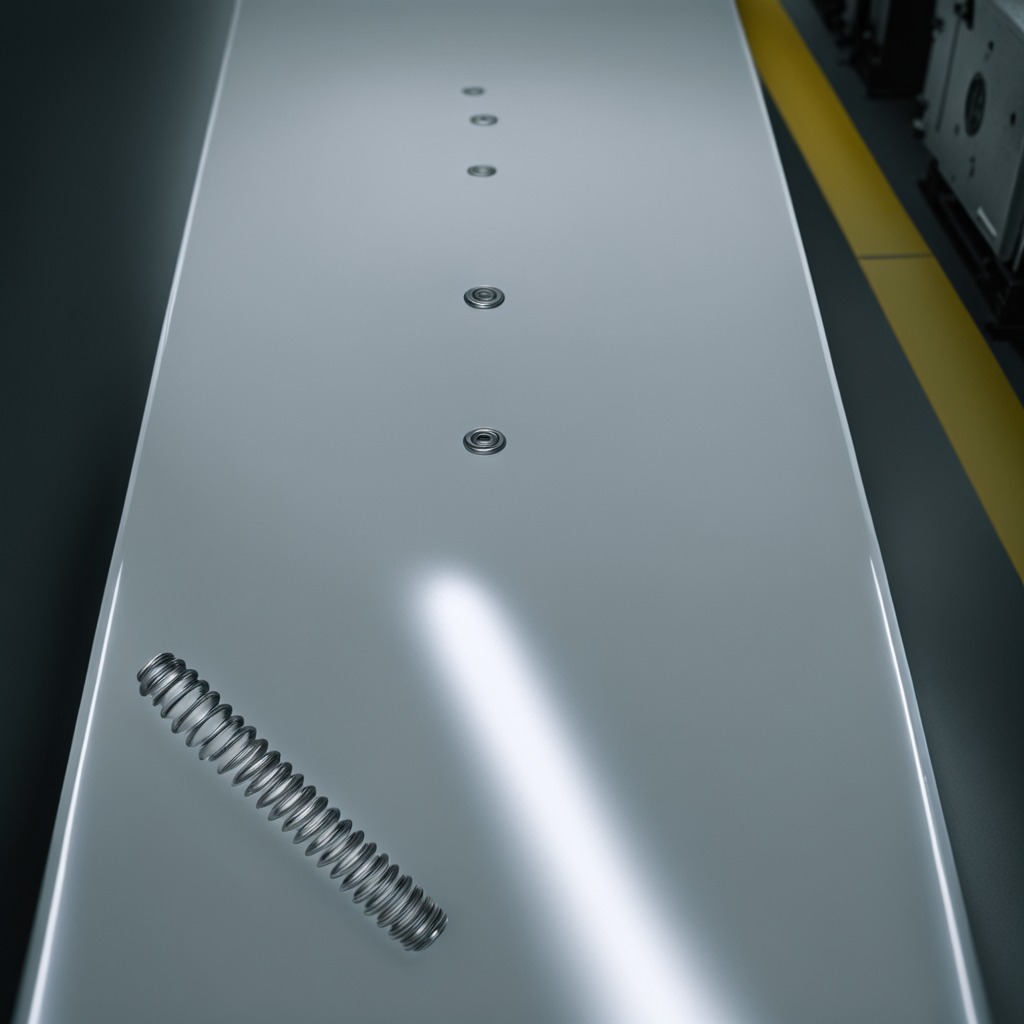
A coiled metal spring lies on a high-gloss table in a ship maintenance bay industrial lighting.